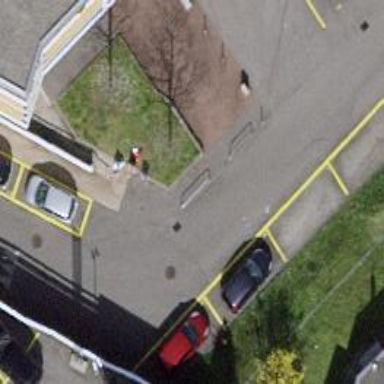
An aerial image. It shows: Asphalt sidewalk.